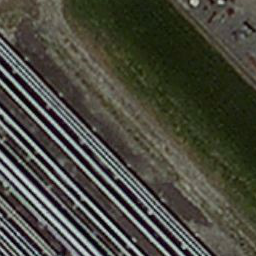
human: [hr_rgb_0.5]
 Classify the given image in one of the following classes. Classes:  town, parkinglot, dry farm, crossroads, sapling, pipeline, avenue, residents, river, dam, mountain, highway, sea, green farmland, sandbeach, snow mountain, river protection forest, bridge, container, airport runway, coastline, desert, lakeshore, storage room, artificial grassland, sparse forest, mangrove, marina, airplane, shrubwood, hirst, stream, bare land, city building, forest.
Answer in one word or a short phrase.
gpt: pipeline